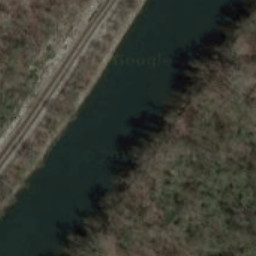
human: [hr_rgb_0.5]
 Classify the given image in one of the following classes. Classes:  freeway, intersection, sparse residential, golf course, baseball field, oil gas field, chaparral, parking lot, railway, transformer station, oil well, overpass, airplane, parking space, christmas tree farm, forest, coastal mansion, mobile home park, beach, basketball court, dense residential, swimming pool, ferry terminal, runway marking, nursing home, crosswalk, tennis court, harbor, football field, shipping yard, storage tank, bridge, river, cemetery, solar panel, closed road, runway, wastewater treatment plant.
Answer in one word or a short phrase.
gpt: river